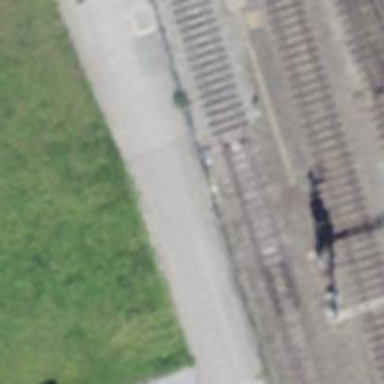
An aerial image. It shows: Railway switch.